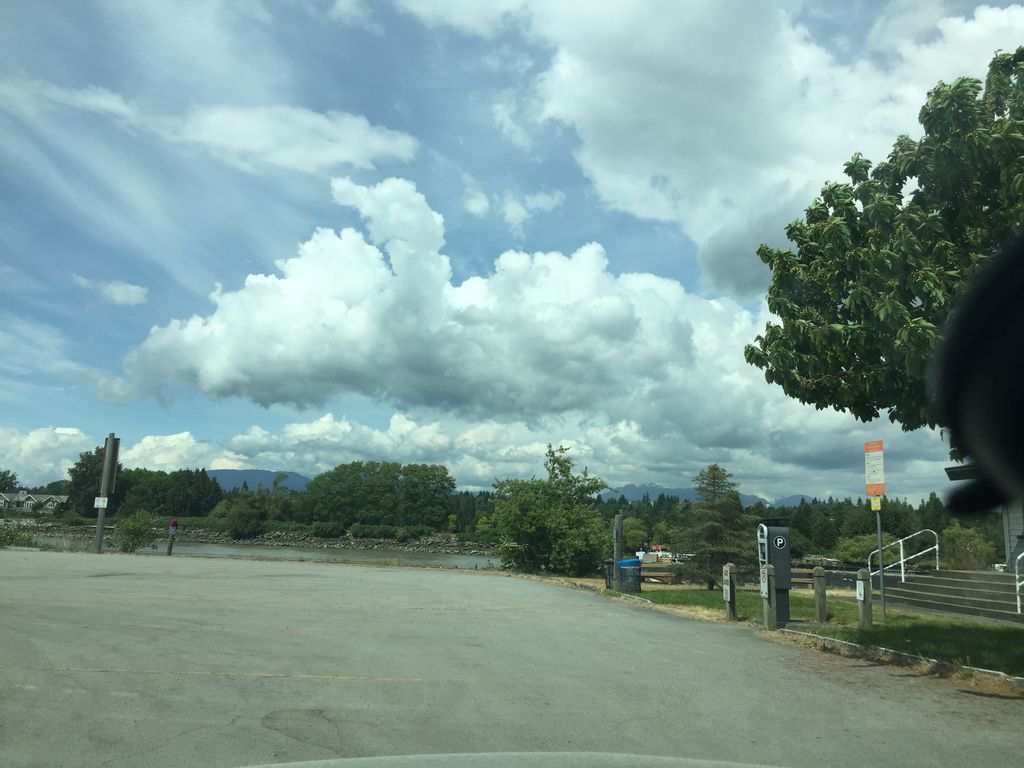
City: vancouver